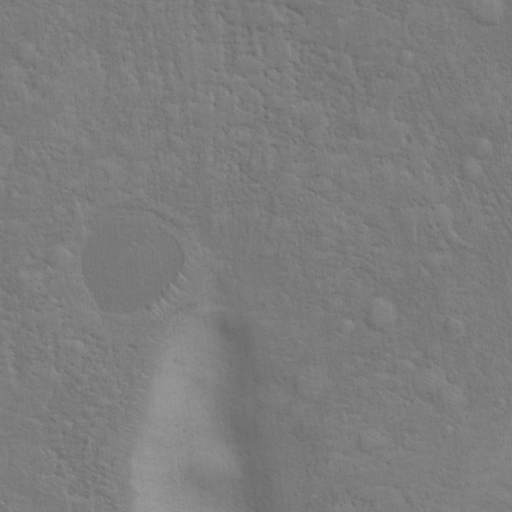
Objects detected: cone, cone